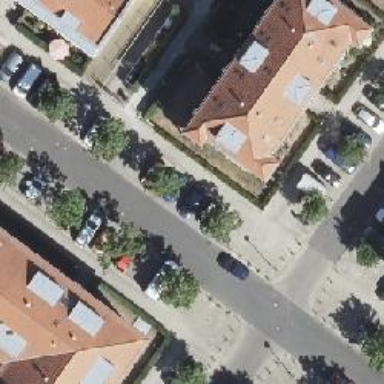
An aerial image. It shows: Hipped-roof building with apartments.